Question: I am developing a new calculator app with using flutter. Also I'm using math_expression package. But somehow, when I opened a new bracket and write numbers, it is not calculating until I closing the bracket (calculator giving results as an Error. I just want the calculator to calculate the equation that I wrote before closing the bracket. How I can do that. Which code should I use for It can you explain shortly?
]
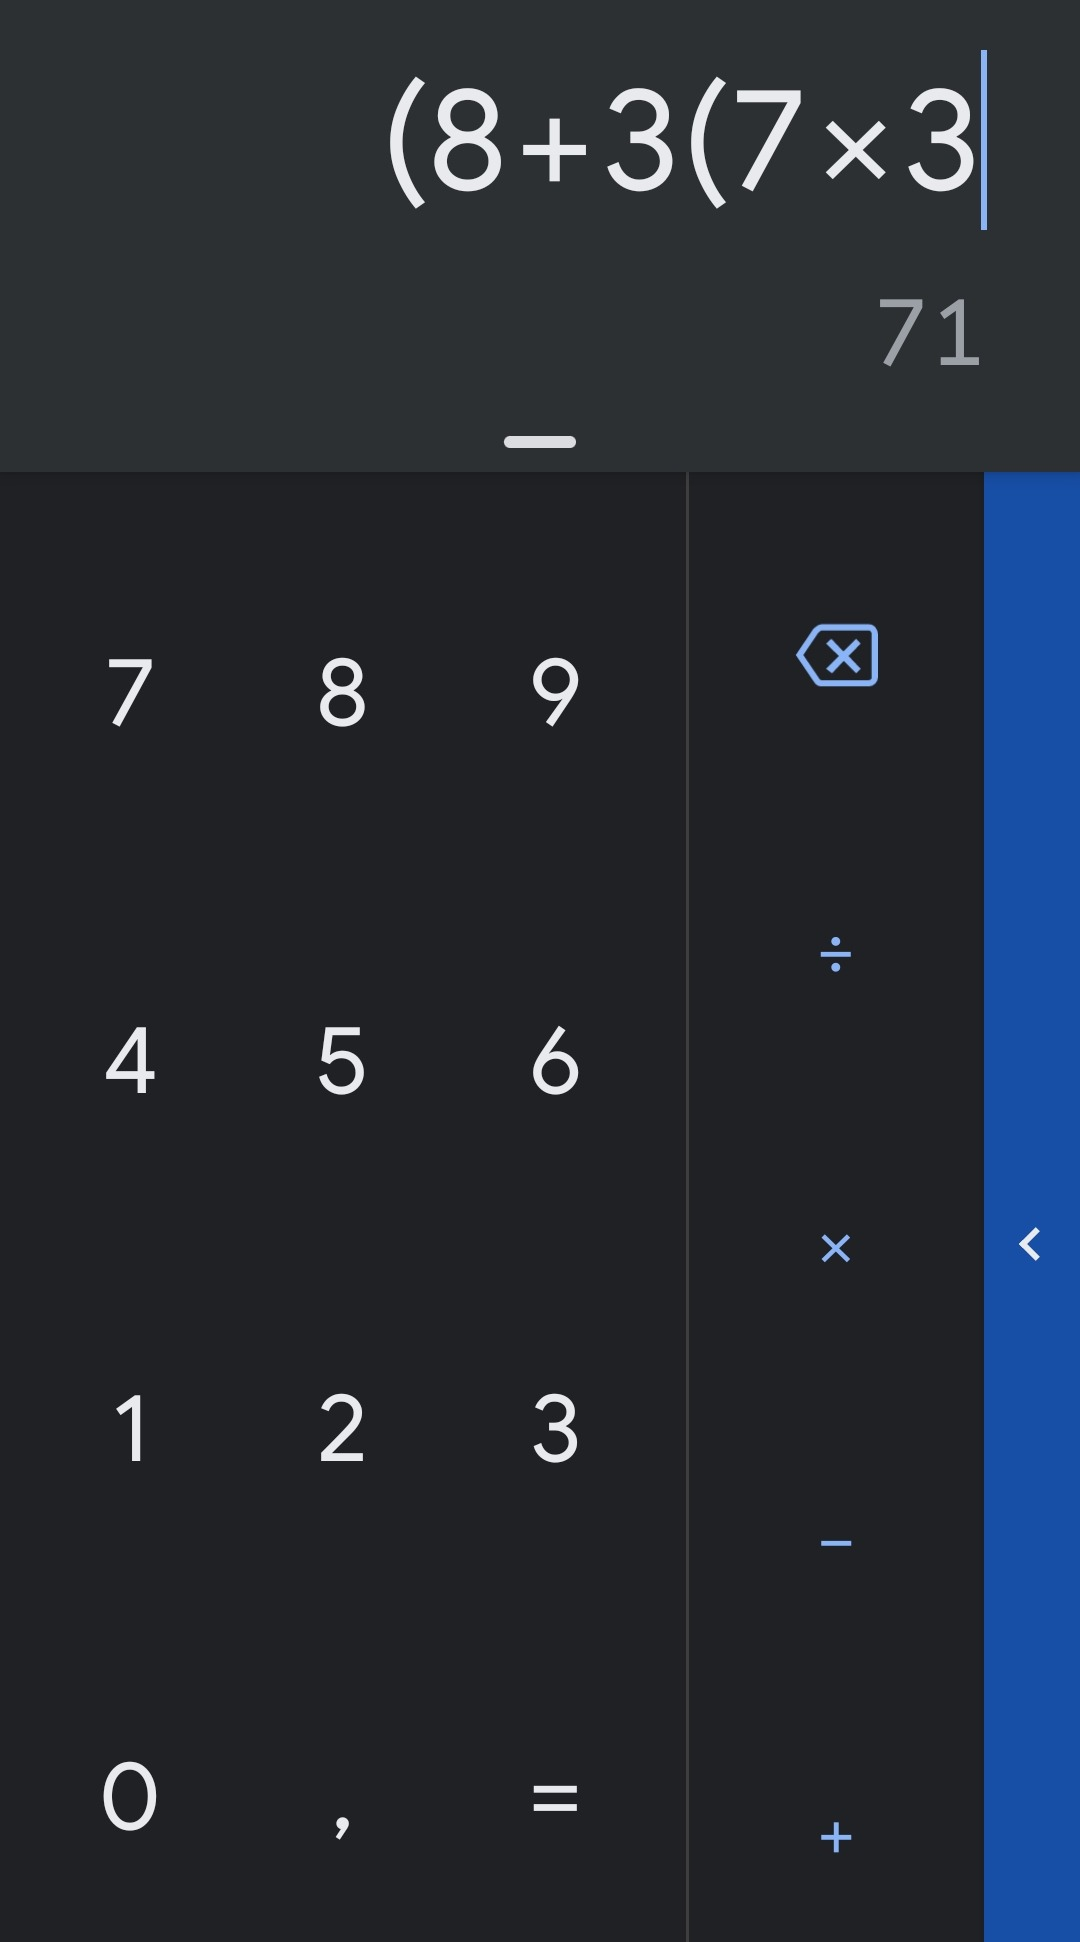
Answer: Before parsing the string into the expression you can add the brackets into the string like so:
'''
String currentExpression = "(2+(3*(5)";
currentExpression += ")" * ("\(".allMatches(currentExpression).length
-"\)".allMatches(currentExpression).length);
'''
The code finds the remain amount of right brackets left in the string and adds it to the end. The above code returns: '(2+(3*(5)))' which should be parsable.